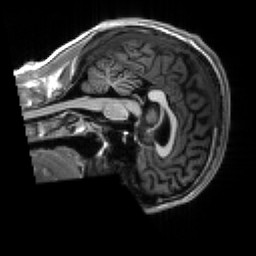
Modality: T1w
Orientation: sagittal
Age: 18
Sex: male
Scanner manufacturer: siemens
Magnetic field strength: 3 T
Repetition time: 2.3 s
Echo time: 0.00267 s